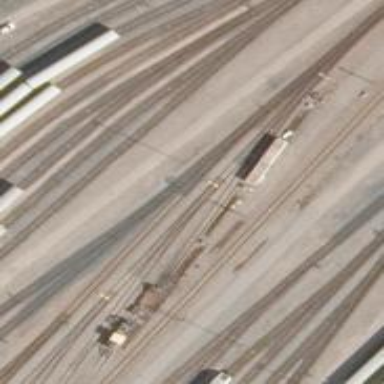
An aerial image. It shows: Railway yard used for servicing trains.